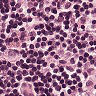
Metastatic tissue present: no